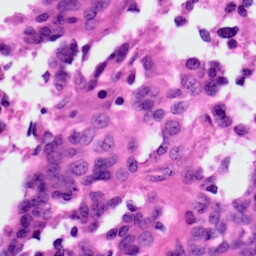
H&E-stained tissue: Ovarian